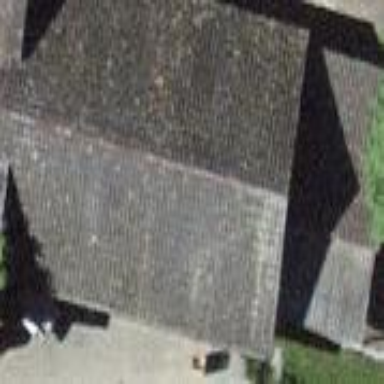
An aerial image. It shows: Barn.